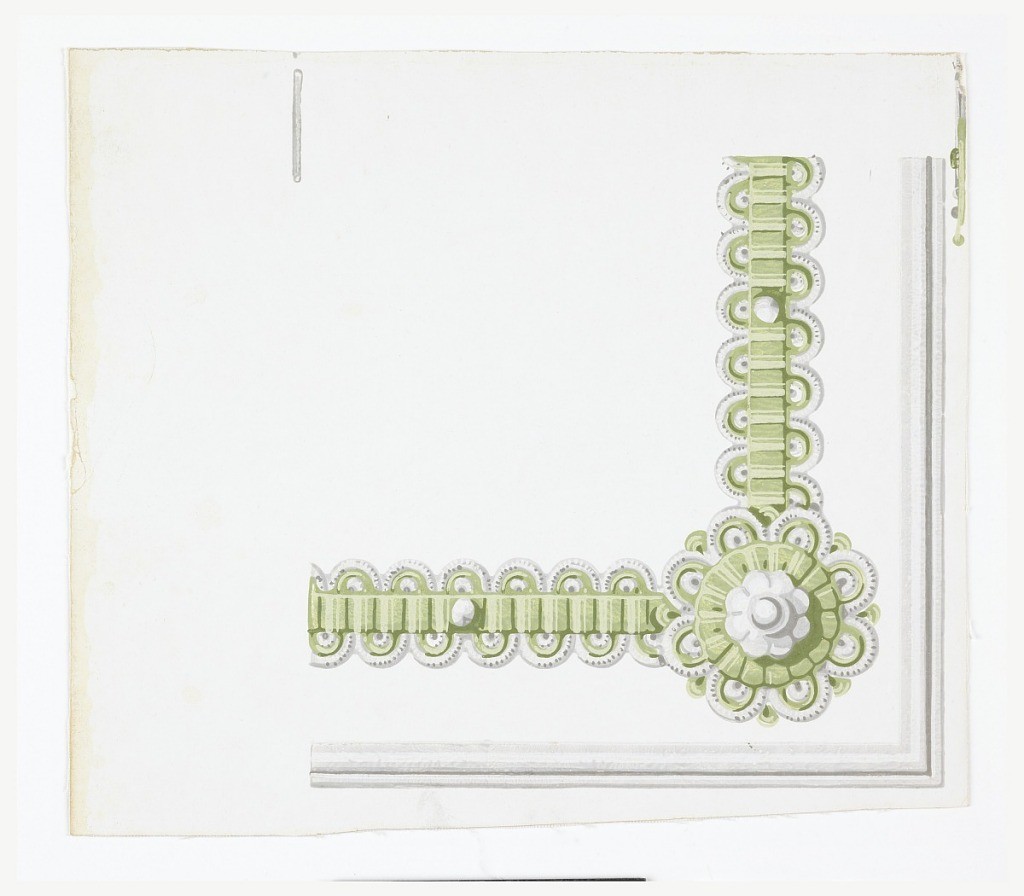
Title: Border corner
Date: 1850–60
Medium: Block-printed paper, satin ground
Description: Corner for a wallpaper border. To be used to continue borders which outline panels or dados. Green and white ribbon with corner rosette, on a white polished  or satin ground.